Current action and preconditions to check: trajectory_clear

Your task: For each precondition in the list above, predict whether it will hold at this action.

Consider the current scene as observed from the mobile robot's camera, and analyze the predicted future states of all dynamic agents (e.g., people, animals, vehicles, or any moving entities) within the NEXT SECOND.

IMPORTANT: Only answer "very likely" if you are absolutely certain—based on strong, clear evidence—that a dynamic agent will violate the precondition in the predicted future state. Do NOT answer "very likely" for unlikely, ambiguous, or low-probability risks.

Ask yourself for each precondition: Is there a high probability, with clear and convincing evidence, that the predicted future states of any dynamic agent will interfere with the predicted future state of the currently executing action within the NEXT SECOND, causing that precondition to fail?

Assess the risk level based on these predictions. Use "likely" or "very likely" if motions create a clear risk of interference.

Use "neutral" or "improbable" if agents are nearby but their predicted paths are clearly diverging or non-conflicting.

Failure Risk Categories: "very improbable", "improbable", "neutral", "likely", "very likely"

Answer Format: Output ONLY the probability_of_failure value from these categories: "very improbable", "improbable", "neutral", "likely", "very likely"

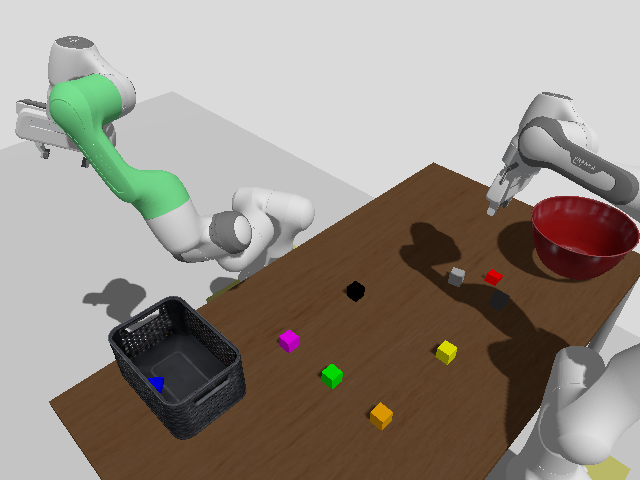

Answer: very improbable